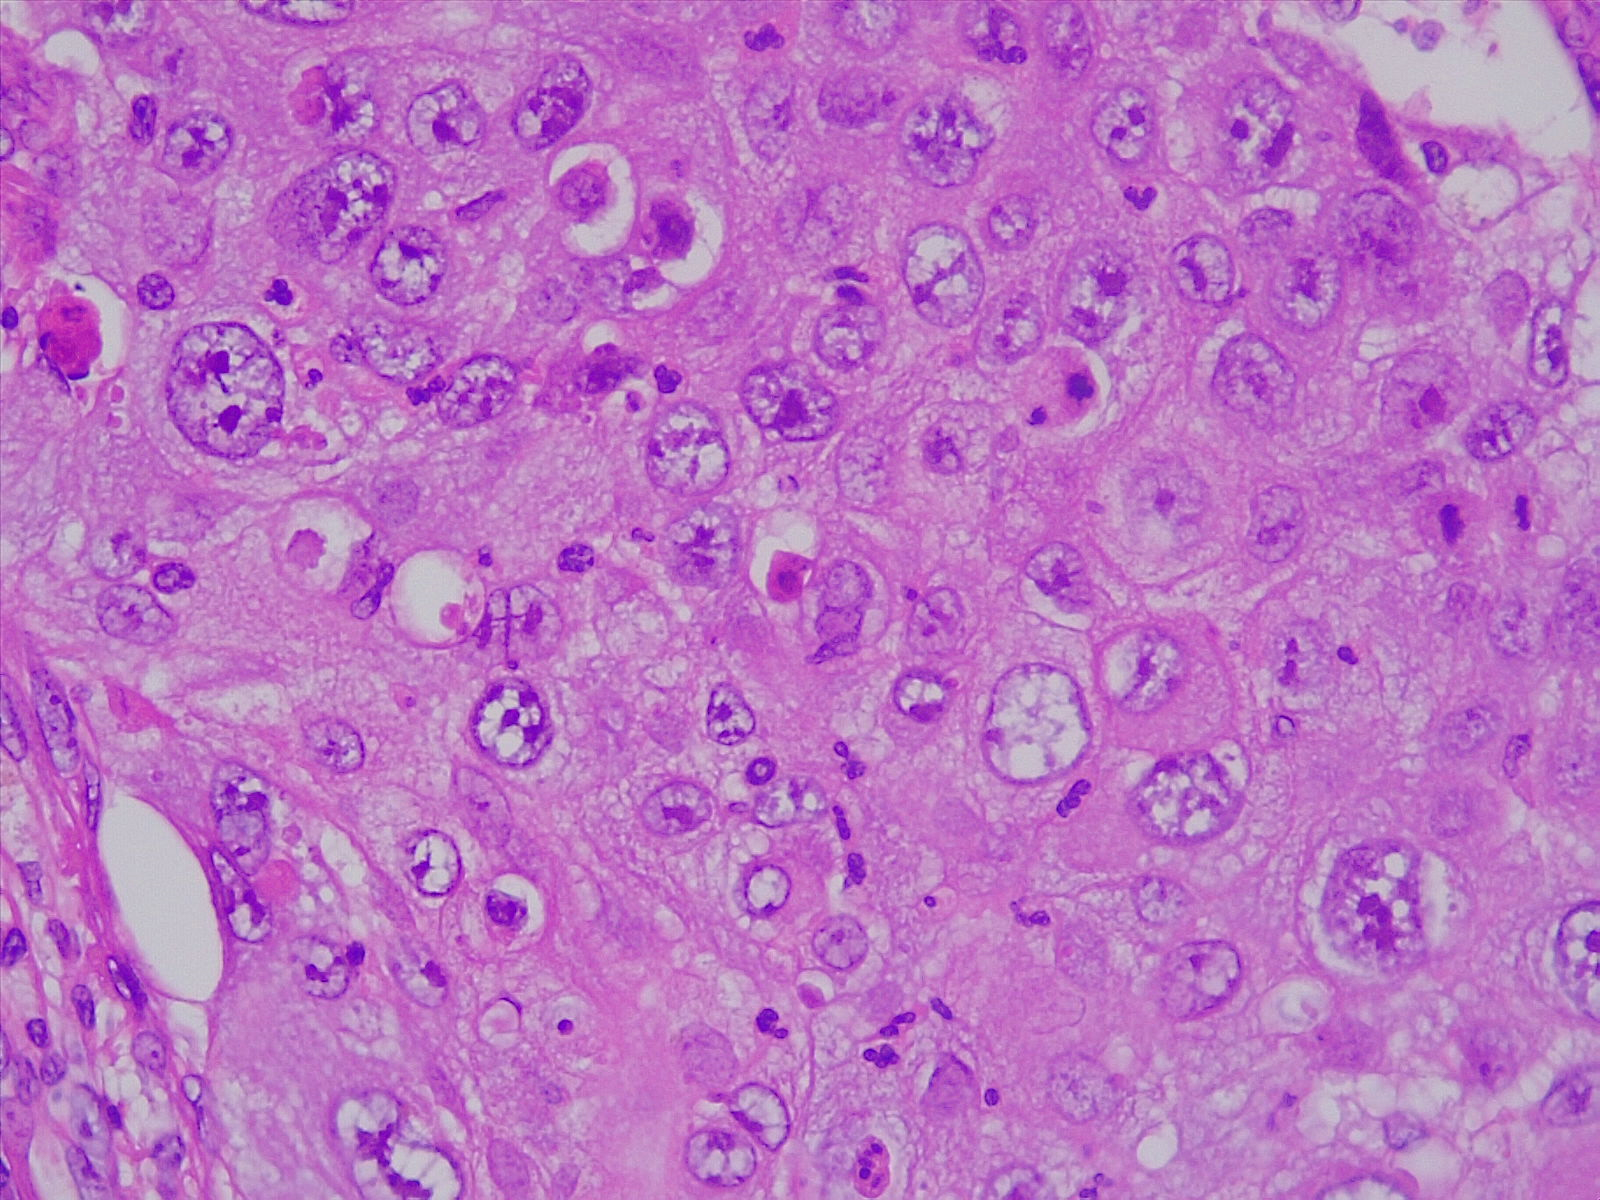
Label: lung squamous cell carcinoma, poorly differentiated